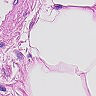
Metastatic tissue present: no